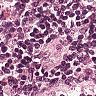
Metastatic tissue present: no